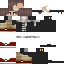
A male human skin with medium skin, wearing brown long hair dressed in a blue hoodie and red pants, featuring a closed mouth.